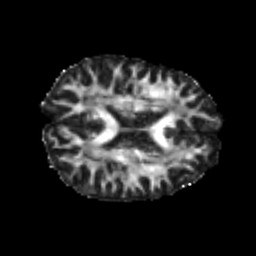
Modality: FA
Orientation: axial
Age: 21
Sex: female
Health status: healthy
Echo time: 0.074 s